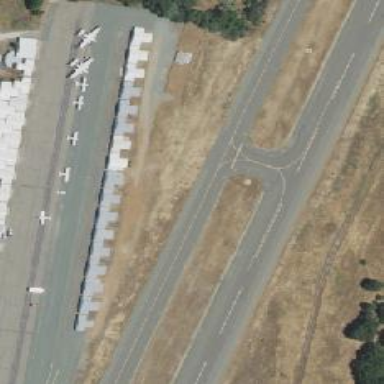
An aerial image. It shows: Image of taxiway at airport.